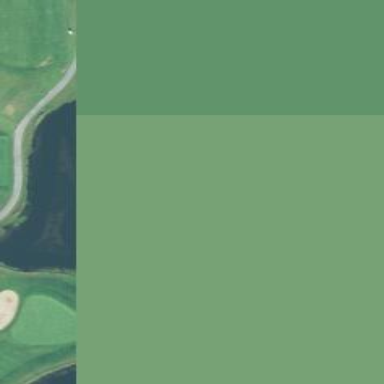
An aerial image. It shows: Water hazard in golf course. The hazard is natural water feature.